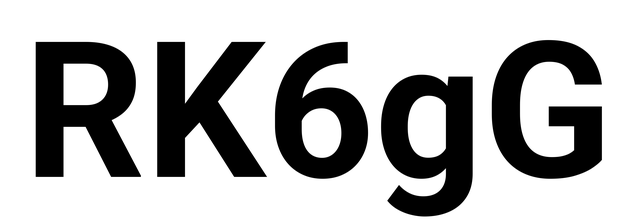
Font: Roboto_Bold